Question:
I use visualVM connect a multi thread Java application, thread has 4 status, namely running, sleeping, wait, Monitor. What does this Monitoring status mean? What's the difference between wait and Monitor?
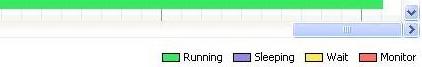
Answer: These states are the same as mentioned in the <URL> enum. "Wait" means, as the documentation says:
> A thread is in the waiting state due to calling one of the following methods:- - -
"Monitor" is the 'BLOCKED' state, in which the thread is waiting to obtain a lock on an object (because it's trying to enter a 'synchronized' block or method while another thread already holds the associated lock).